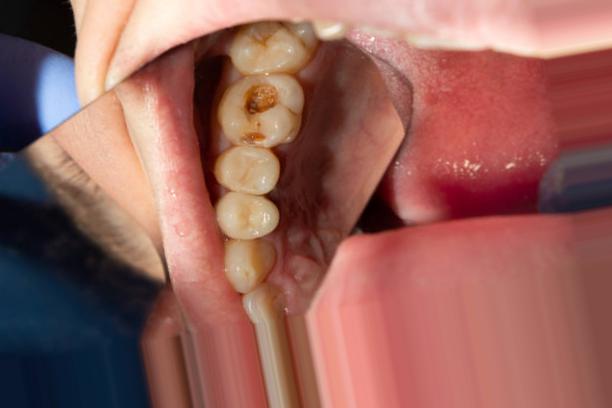
Condition: Caries